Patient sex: M
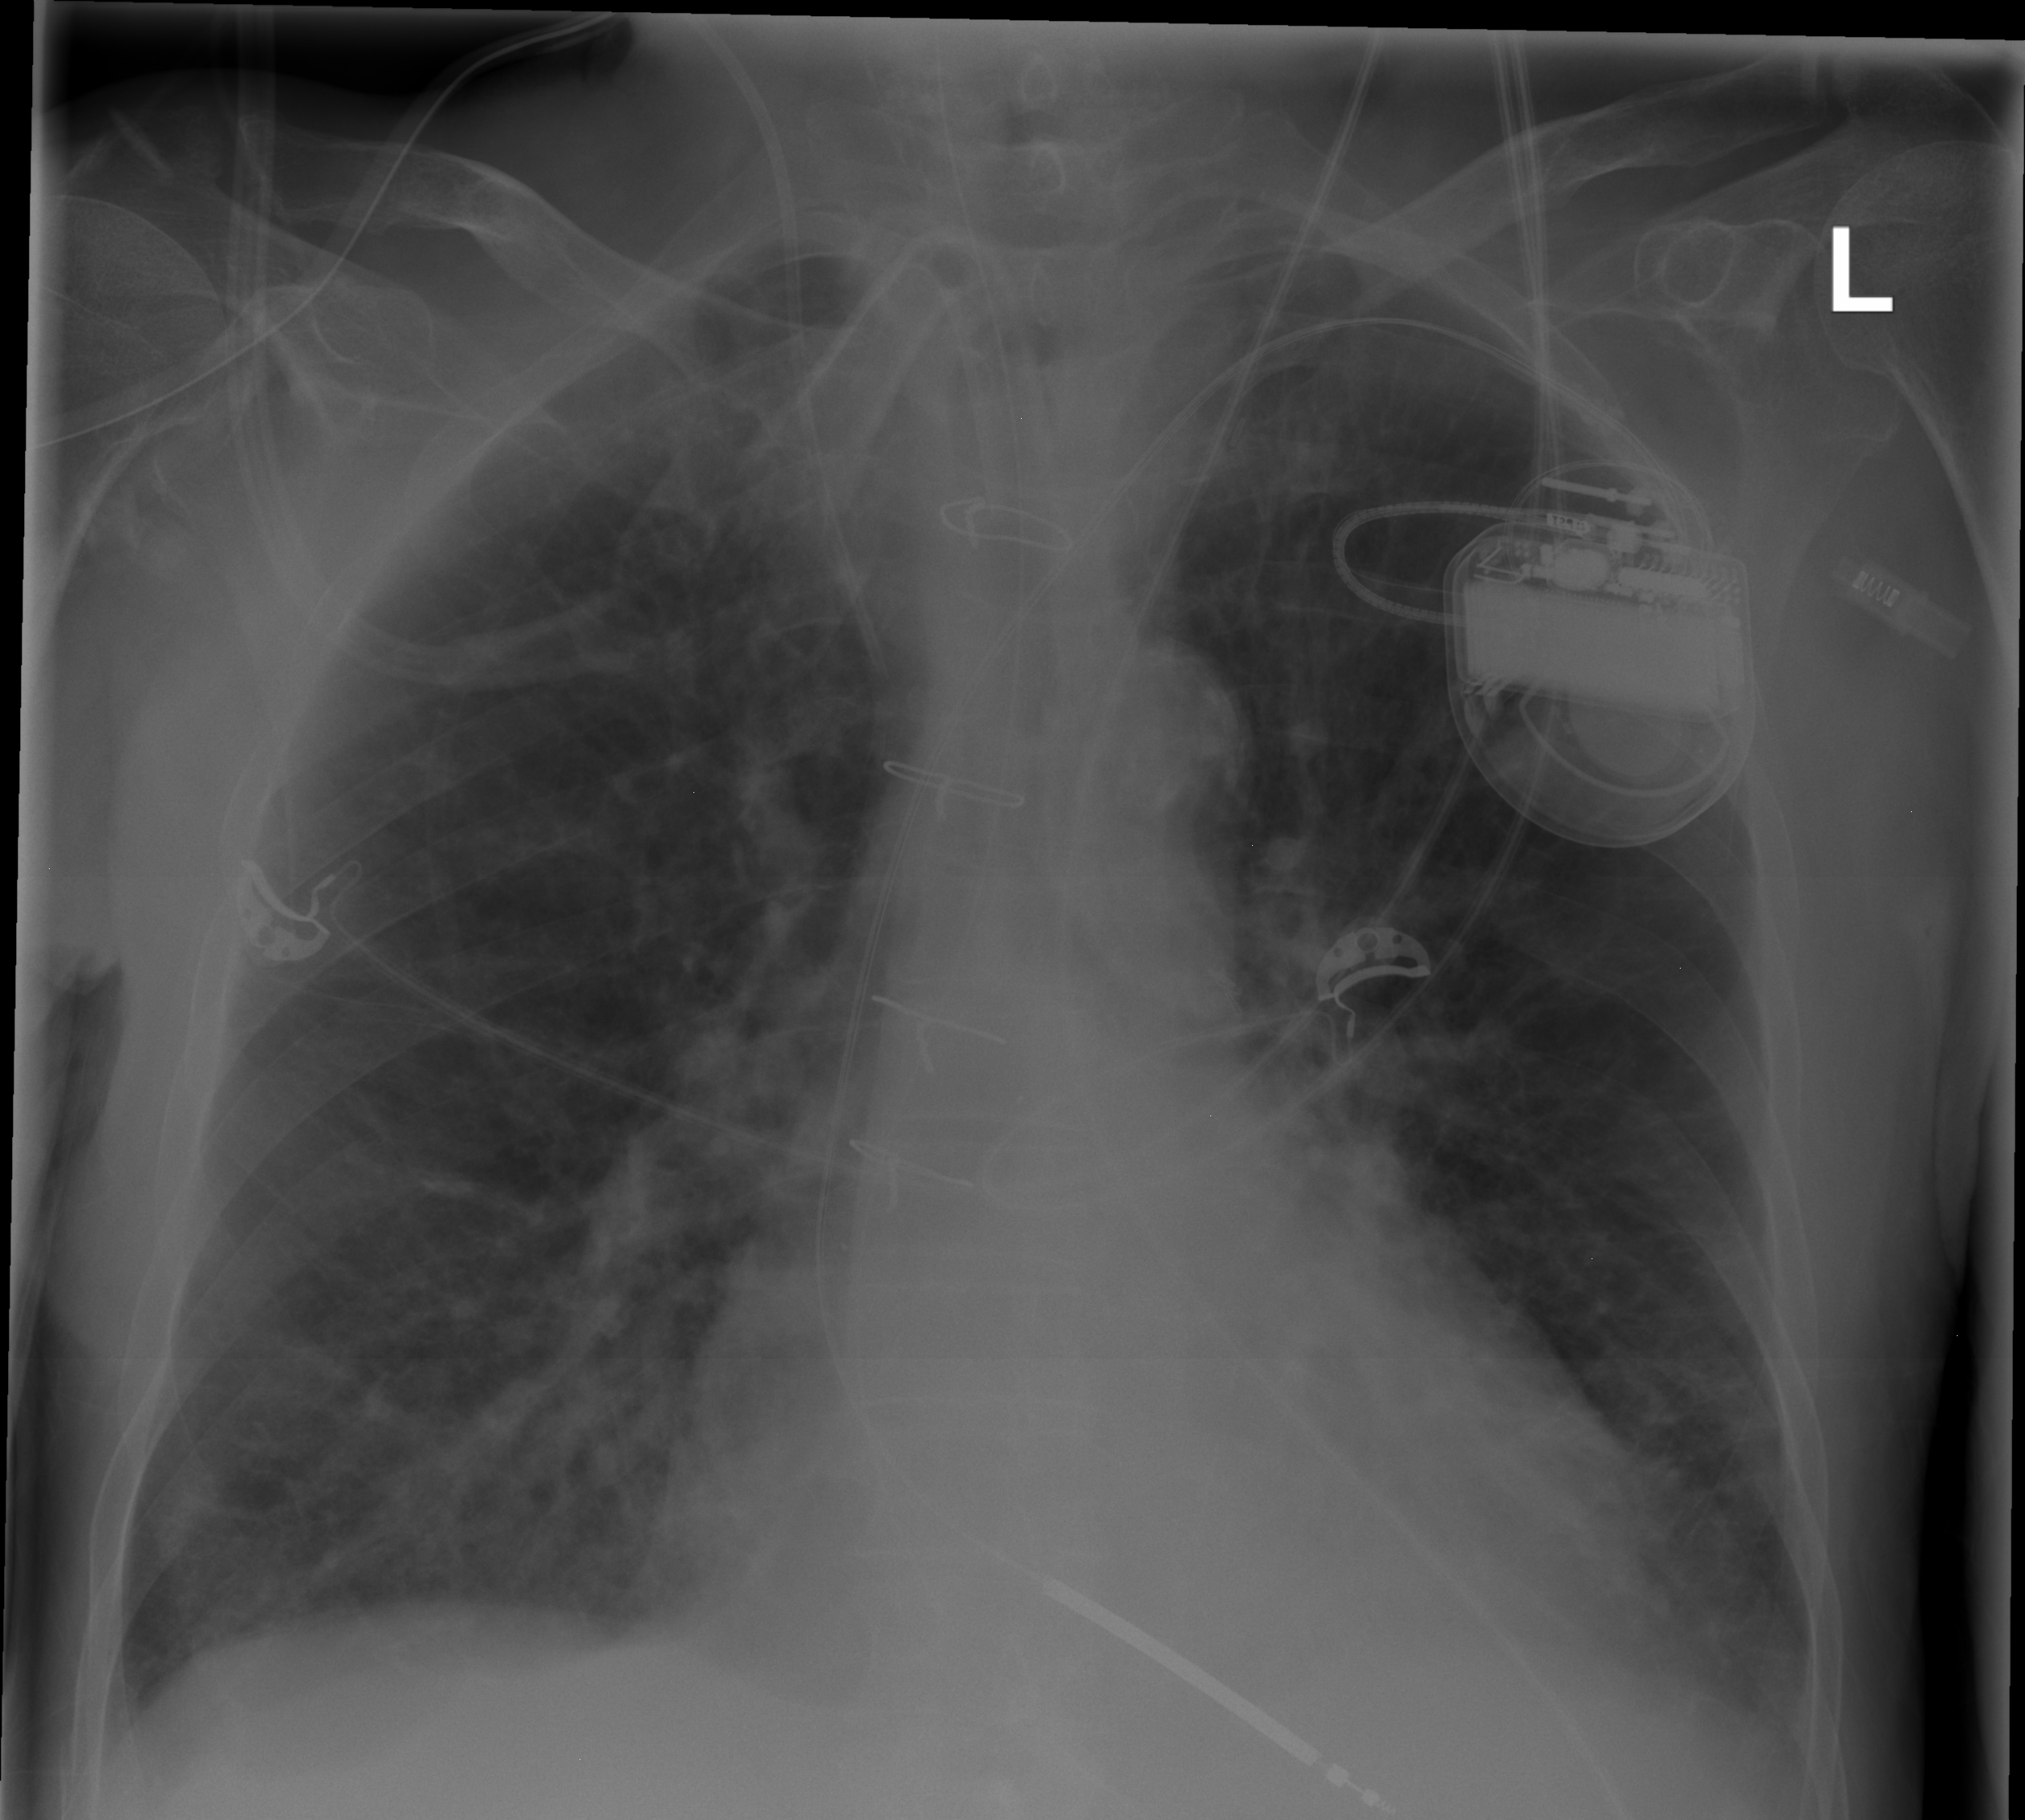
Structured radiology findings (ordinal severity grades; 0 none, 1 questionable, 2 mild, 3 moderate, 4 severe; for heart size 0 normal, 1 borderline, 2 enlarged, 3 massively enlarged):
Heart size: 1
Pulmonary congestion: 2
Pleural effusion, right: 0
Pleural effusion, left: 1
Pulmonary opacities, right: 2
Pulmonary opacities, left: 2
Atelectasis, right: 2
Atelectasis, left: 2